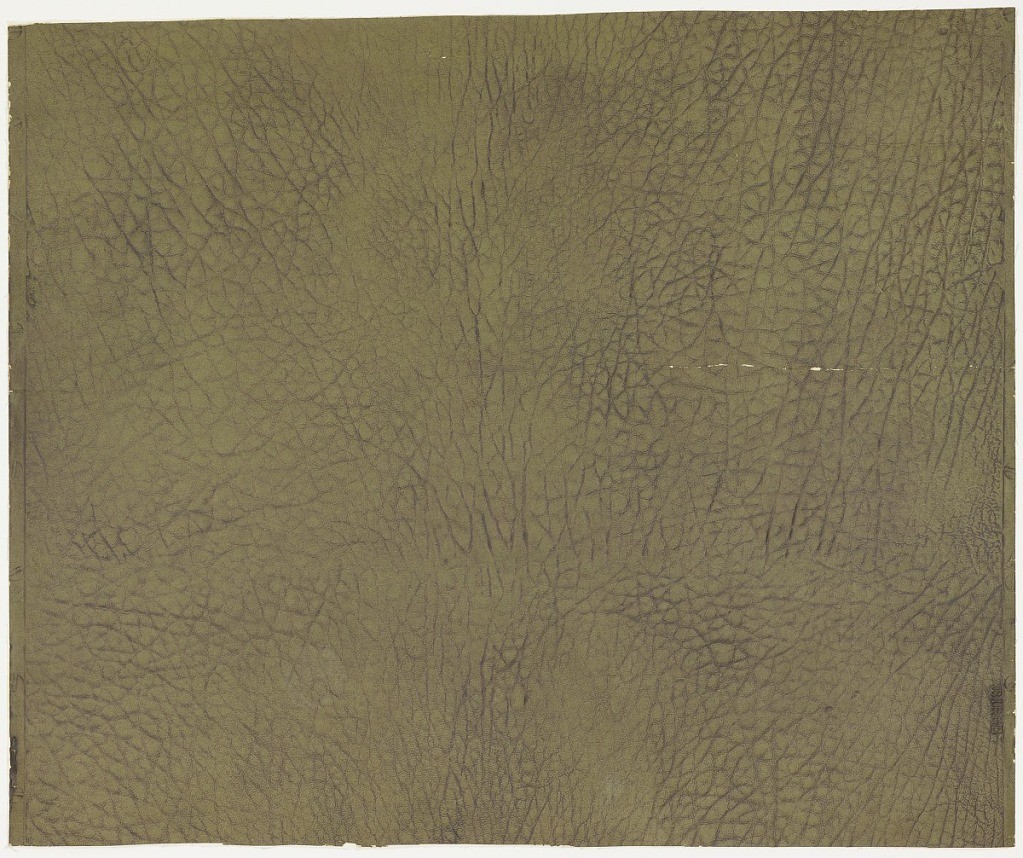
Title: Sidewall
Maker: M.H. Birge & Sons Co., 1834
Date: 1908–10
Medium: Embossed paper, hand-rubbed oil finish
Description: Imitation leather. Textured green paper imitating embossed leather. Darker brown pigment rubbed into crevices.